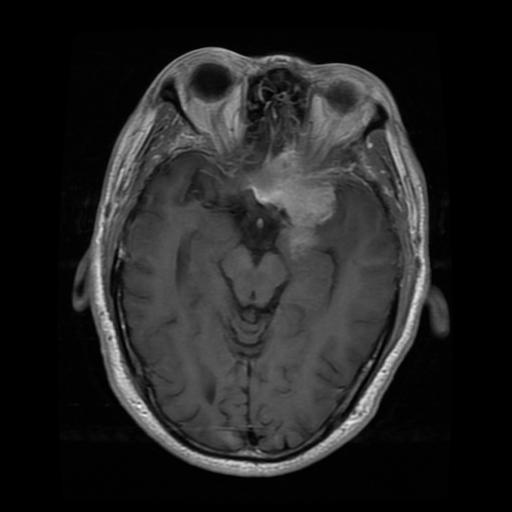
Label: meningioma